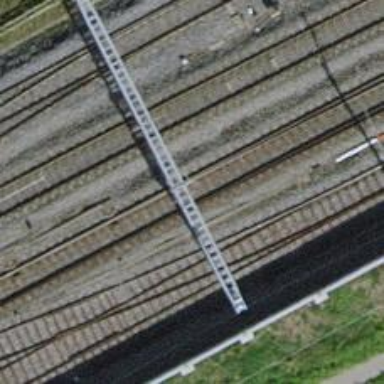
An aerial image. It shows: Railway switch.